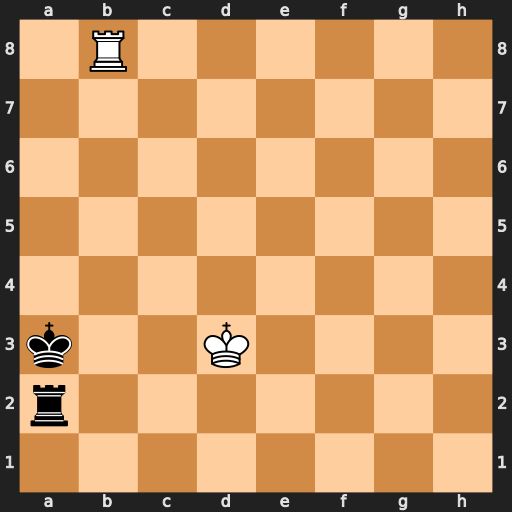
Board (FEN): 1R6/8/8/8/8/k2K4/r7/8
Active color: w
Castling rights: -
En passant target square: -
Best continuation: Kc3 Ka4 Ra8+ Kb5 Rxa2